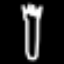
Label: fork